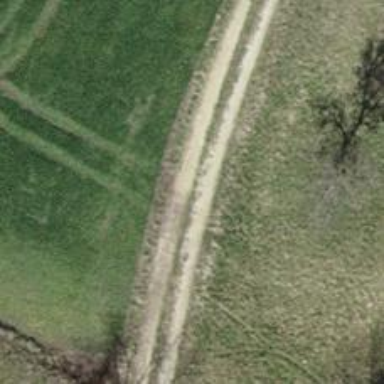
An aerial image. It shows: Gravel track with grade 2 quality.